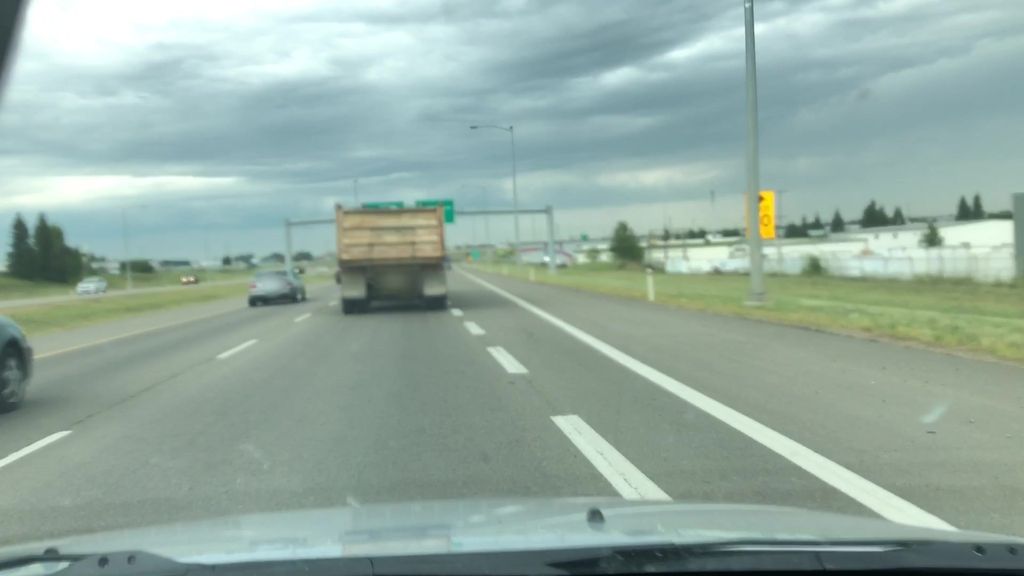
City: edmonton